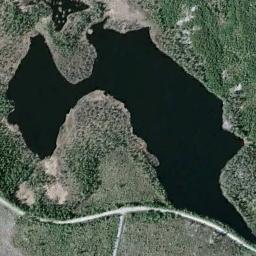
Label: lake